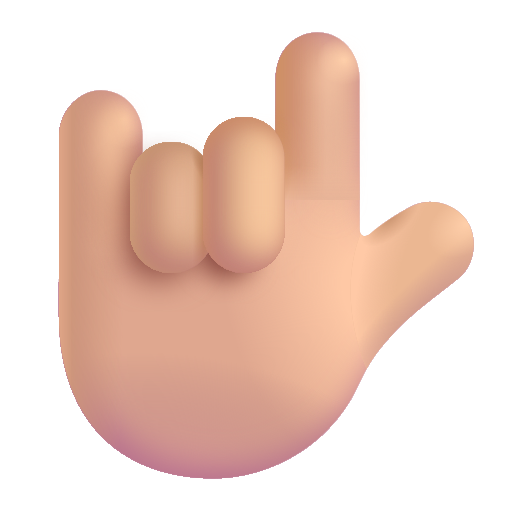
love you gesture color  light